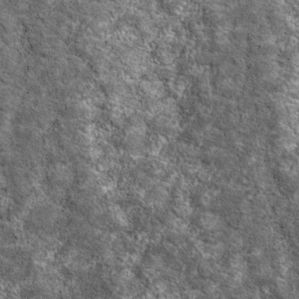
Label: non_frost